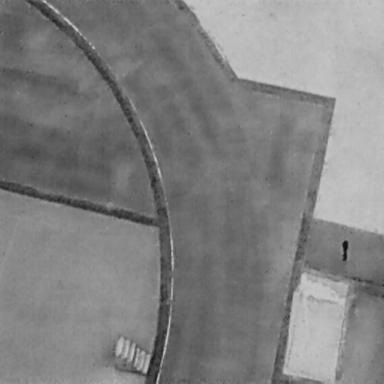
There is a Person in the infrared image.